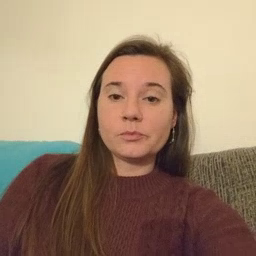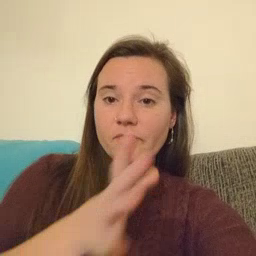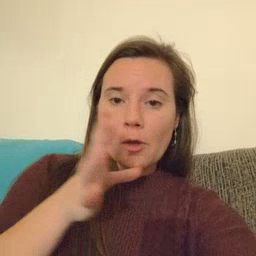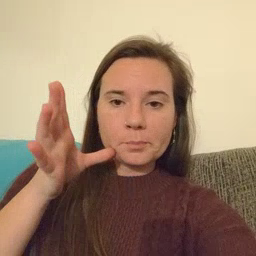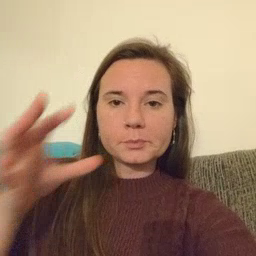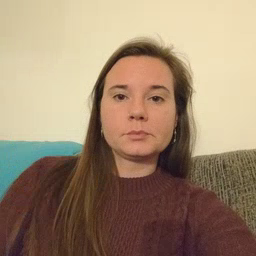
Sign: farm